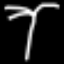
Label: palm tree